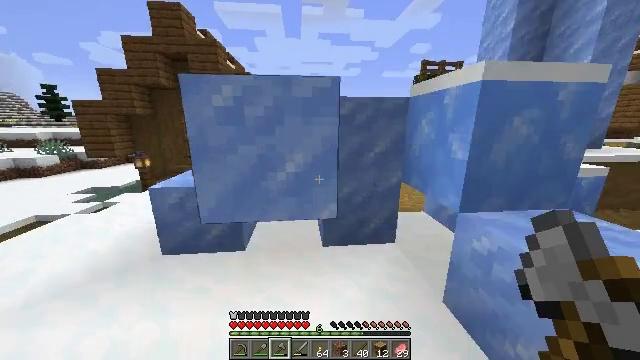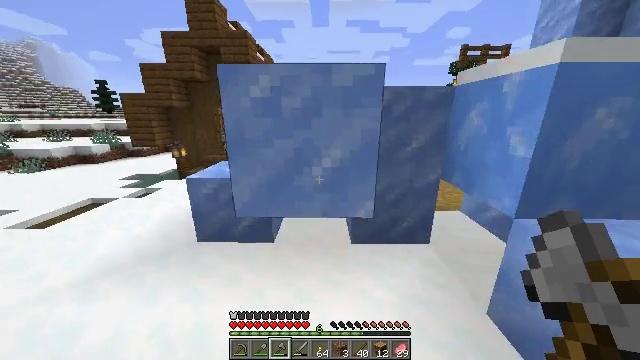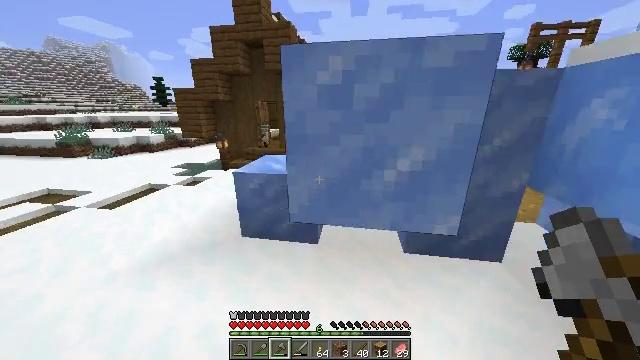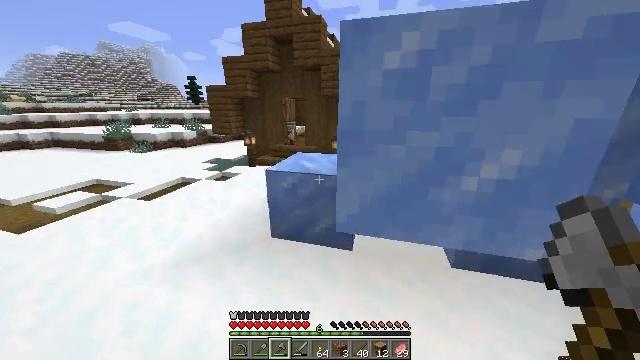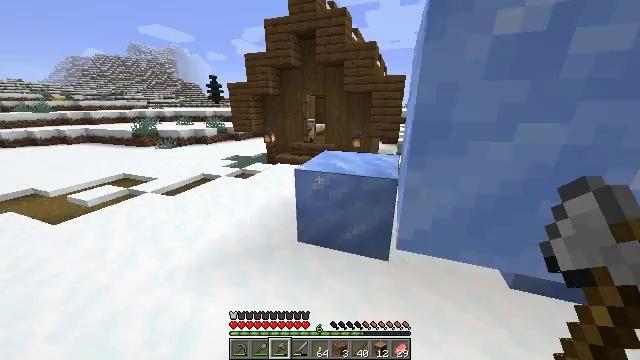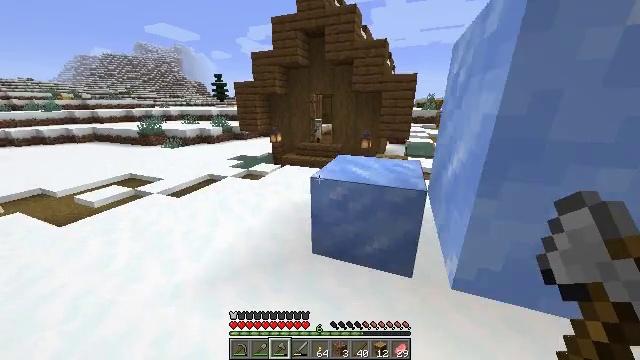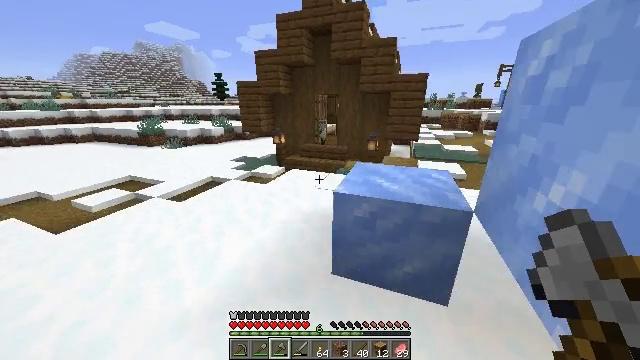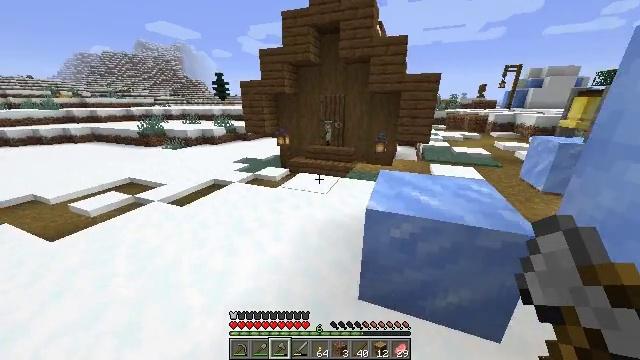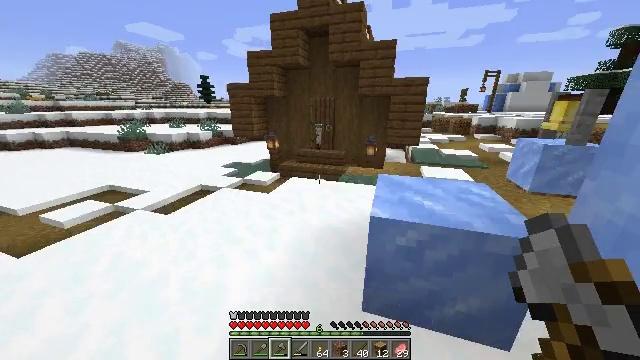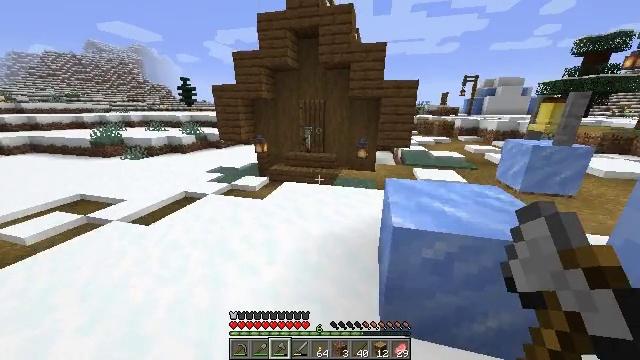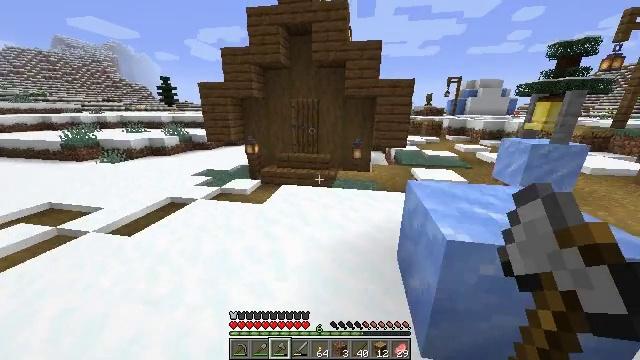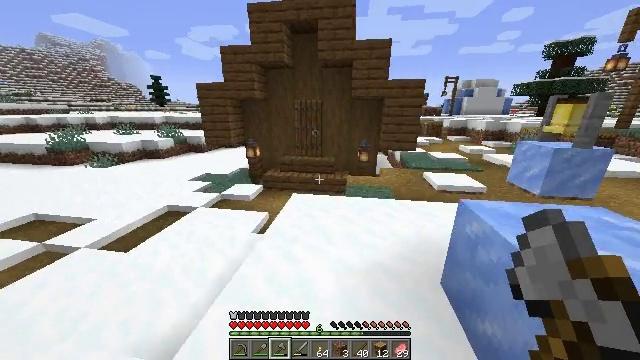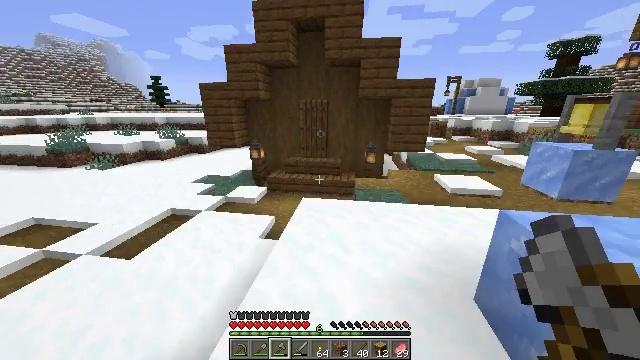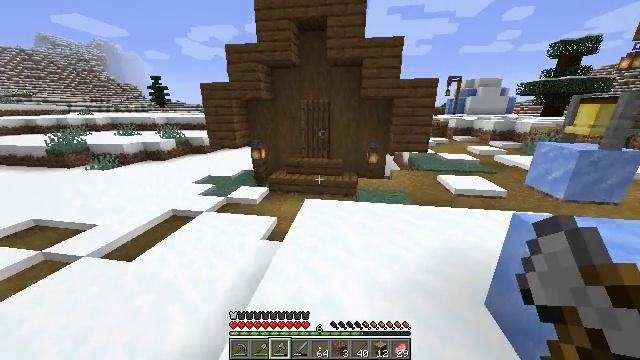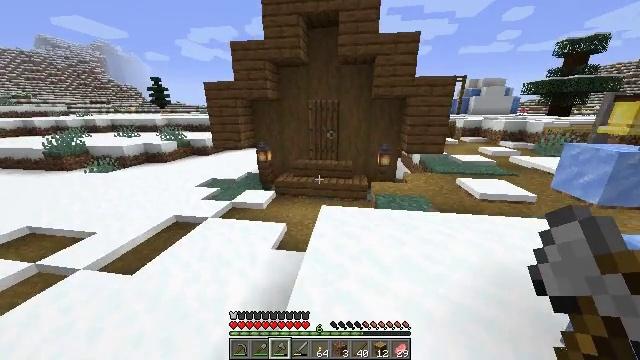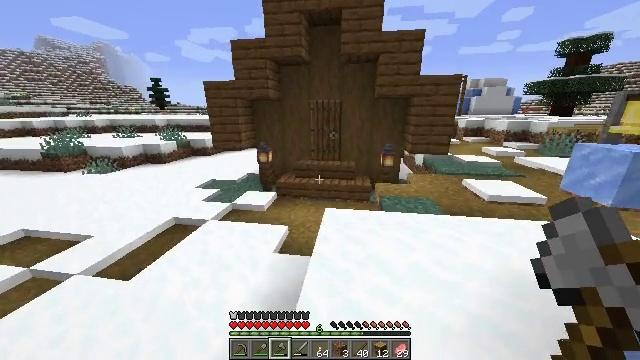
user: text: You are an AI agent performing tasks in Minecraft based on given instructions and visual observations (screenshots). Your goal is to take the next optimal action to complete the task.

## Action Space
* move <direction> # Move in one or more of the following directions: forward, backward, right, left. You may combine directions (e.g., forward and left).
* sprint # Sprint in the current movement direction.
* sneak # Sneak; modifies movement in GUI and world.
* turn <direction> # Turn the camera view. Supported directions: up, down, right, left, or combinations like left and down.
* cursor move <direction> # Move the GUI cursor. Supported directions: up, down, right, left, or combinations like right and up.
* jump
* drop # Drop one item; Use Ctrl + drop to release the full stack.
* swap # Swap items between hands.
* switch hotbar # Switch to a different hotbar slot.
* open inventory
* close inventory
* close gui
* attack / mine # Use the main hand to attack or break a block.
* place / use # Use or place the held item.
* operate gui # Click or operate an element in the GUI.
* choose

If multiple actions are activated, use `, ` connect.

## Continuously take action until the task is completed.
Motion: motion action
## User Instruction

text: Gather potatoes by left-clicking.
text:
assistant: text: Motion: move forward and move left, sprint, turn left and down
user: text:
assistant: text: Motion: move forward and move left, sprint, turn left and down
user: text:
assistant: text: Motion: move forward and move left, sprint, turn left
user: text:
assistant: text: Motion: move forward and move left, sprint, turn left
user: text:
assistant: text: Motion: move forward and move left, sprint, turn left
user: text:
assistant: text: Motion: move forward and move left, sprint
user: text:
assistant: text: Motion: move forward and move left, sprint
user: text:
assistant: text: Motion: move forward and move left, sprint, turn right
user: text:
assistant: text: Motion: move forward and move left, sprint, turn right
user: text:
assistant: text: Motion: move forward and move left, sprint, turn right
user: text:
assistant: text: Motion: move forward and move left, sprint, turn right
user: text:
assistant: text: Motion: move forward and move left, sprint
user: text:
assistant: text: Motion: move forward and move left, sprint
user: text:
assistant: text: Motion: move forward, sprint
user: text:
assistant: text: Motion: move forward, sprint
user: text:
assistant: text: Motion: move forward, sprint
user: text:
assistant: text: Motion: move forward, sprint
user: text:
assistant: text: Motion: move forward, sprint
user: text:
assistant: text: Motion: move forward, sprint, turn right
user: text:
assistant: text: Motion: move forward, sprint, turn right
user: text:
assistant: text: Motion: move forward, sprint, turn right
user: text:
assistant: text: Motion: move forward, sprint
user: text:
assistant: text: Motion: move forward, sprint
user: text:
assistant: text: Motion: move forward, sprint
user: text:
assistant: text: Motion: move forward, sprint, turn left and up
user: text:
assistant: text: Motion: move forward, sprint, turn left and up
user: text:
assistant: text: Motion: move forward, sprint, turn left and up
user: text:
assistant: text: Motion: move forward, sprint, turn left and up
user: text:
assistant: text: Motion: move forward, sprint, turn up
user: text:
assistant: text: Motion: move forward, sprint, use / place